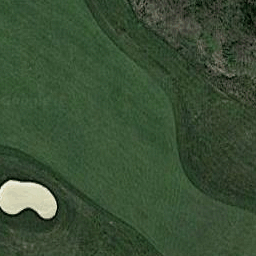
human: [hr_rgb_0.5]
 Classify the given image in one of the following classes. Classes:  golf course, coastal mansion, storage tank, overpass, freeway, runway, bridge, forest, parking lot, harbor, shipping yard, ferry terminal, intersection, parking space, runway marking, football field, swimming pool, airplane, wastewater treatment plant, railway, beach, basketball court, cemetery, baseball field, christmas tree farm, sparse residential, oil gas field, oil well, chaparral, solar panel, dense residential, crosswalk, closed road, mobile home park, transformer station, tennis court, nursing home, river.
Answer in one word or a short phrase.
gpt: golf course